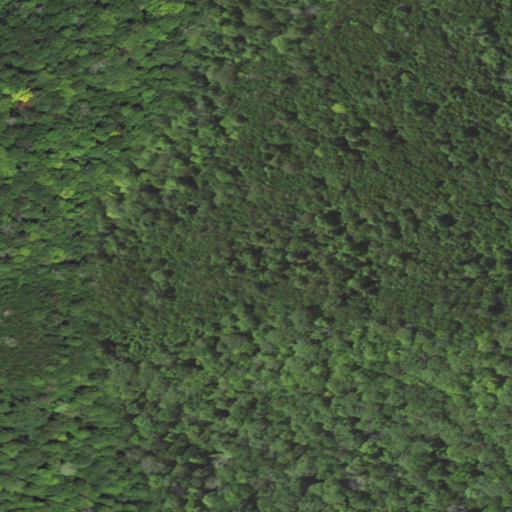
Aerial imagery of mountain in Pennsylvania named Gooseberry Hill containing deciduous forest, mixed forest, and evergreen forest